Question: -I am using MVC 3, AdventureworksLT database
-There are lot of records, so the number of pagelinks have gone up to 30.

- - Here is the code for the view<URL>
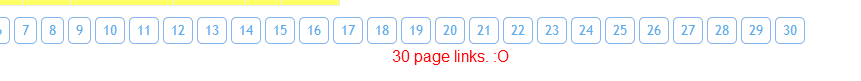
Answer: You'll need to change your loop that generates those links to only show a certain range of page numbers. It is common to provide links to the first and last pages, with links to the pages + or - an arbitrary number of pages away from the current page.
'''
@{
ViewBag.PageRange = 3;
}
<div class = "pagination">
Page:
<a href="@Url.Action("products","home",new{page = 1})">First</a>&nbsp;
@for (int p = 1; p <= ViewBag.TotalPages; p++)
{
if (p >= ViewBag.CurrentPage - ViewBag.PageRange && p <= ViewBag.CurrentPage + ViewBag.PageRange)
{
<a class="@(p==ViewBag.CurrentPage ? "Current" : "")"
href="@Url.Action("products","home",new{page = p})">@p</a>
}
}
&nbsp;<a href="@Url.Action("products","home",new{page = ViewBag.TotalPages})">Last</a>
</div>
'''
Now, what range you want to show and in what way you want to show that range is completely up to you, but this is basically what you're looking for. There are many ways to accomplish this.